Question: Trying to add a string that I created before from excel using this code
'''
data = interface.df
data1 = data.drop_duplicates(subset=["Ref/Lic Nr"], keep="first")
cr = pd.DataFrame(data1,columns= ['Carrier'])
rf = pd.DataFrame(data1,columns= ['Ref/Lic Nr'])
amtg = data1.loc[data1.Carrier=='AMTG', 'Ref/Lic Nr']
amtg1=(amtg.to_string(index=False, header=False))
'''
And then in entering it to this code
'''
import smtplib
import carriers
gmail_user = 'asgsgasgasg@gmail.com'
gmail_password = 'wqrqwgqwgqwb'
sent_from = gmail_user
if len(carriers.amtg) > 0:
to = ['afasgaswrl@gmail.com']
subject = 'updates'
body = " Good morning, Can we get updates for: ", carriers.amtg1
else:
pass
email_text = """From: %s
To: %s
Subject: %s
%s
""" % (sent_from, ", ".join(to), subject, body)
try:
server = smtplib.SMTP_SSL('smtp.gmail.com', 465)
server.ehlo()
server.login(gmail_user, gmail_password)
server.sendmail(sent_from, to, email_text)
server.close()
print ('Email sent!')
except:
print ('Something went wrong...')
'''
But when I receive the info I get values like instead of:
CNG41383874
CNG41383875

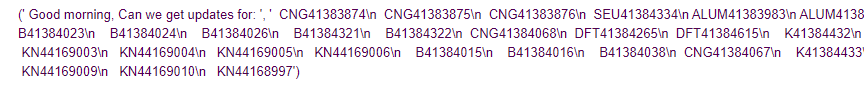
Answer: Your problem is here:
'''
body = " Good morning, Can we get updates for: ", carriers.amtg1
'''
That sets the 'body' to a 'tuple' of strings, not one long string, and when it's formatted into the 'email_text' variable, it puts in the 'str' form of the 'tuple', which is the 'repr' of its components (and the 'repr' of a 'str' with newlines will display the escape, not the raw newline character). To make it work, concatenate the strings into a single string:
'''
body = " Good morning, Can we get updates for: " + carriers.amtg1
'''
This will format the normal 'str' form into 'email_text' directly, not multiple 'repr's, preventing this issue.